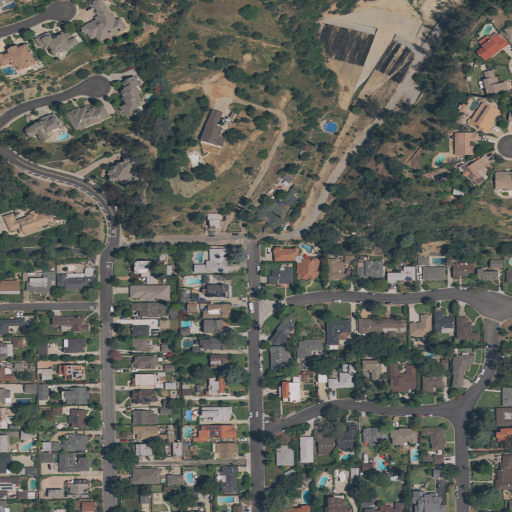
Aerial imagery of valley in California named Ruby Canyon containing low intensity development, open development, medium intensity development, and shrub